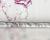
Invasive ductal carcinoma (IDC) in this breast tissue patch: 0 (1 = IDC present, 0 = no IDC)